Interaction volume radius: 5 \u00c5
Interaction volume height: 10 \u00c5
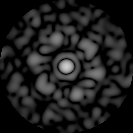
Disorder parameter: 0.8359